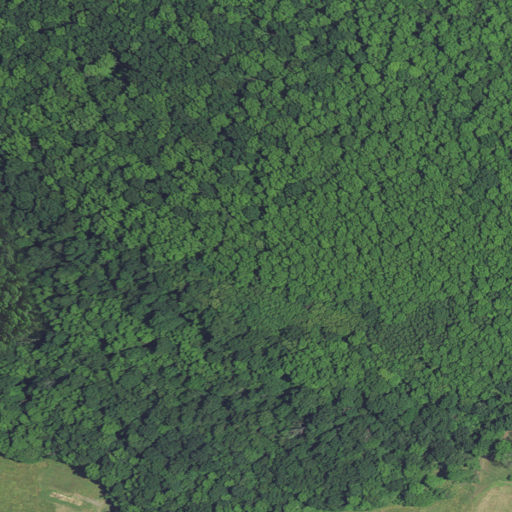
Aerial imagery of mountain in North Carolina named Ringfire Mountain containing deciduous forest, pasture, cultivated crops, and open development